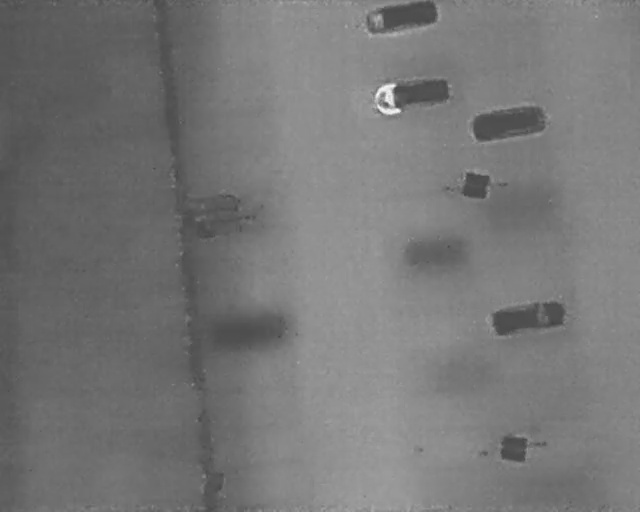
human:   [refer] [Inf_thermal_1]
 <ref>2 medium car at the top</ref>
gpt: <box>[[60, -3, 65, 10, 2], [61, 10, 67, 25, 170]]</box>

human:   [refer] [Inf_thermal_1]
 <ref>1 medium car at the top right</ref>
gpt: <box>[[77, 16, 81, 31, 171]]</box>